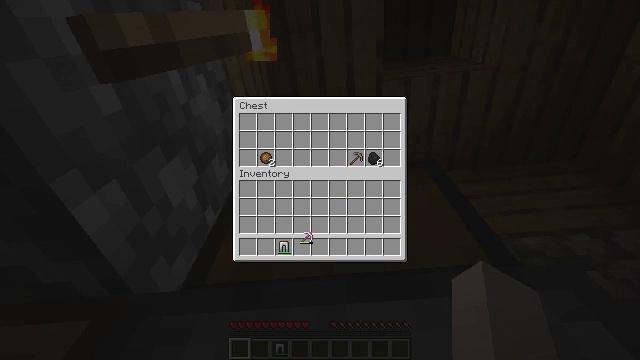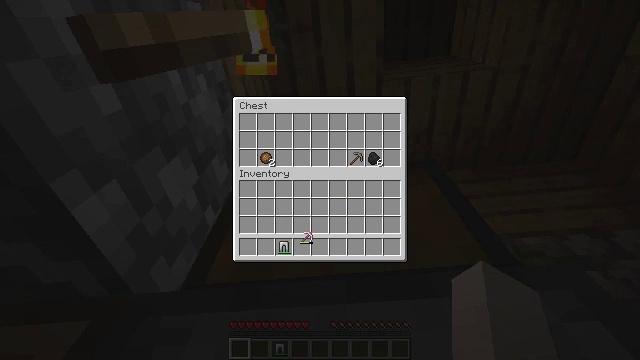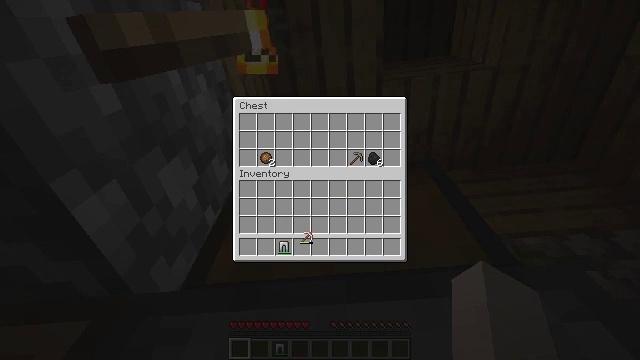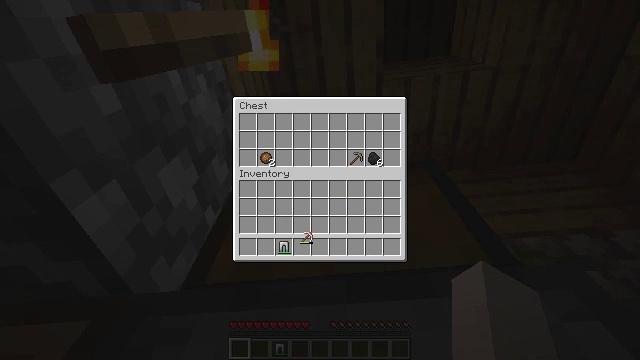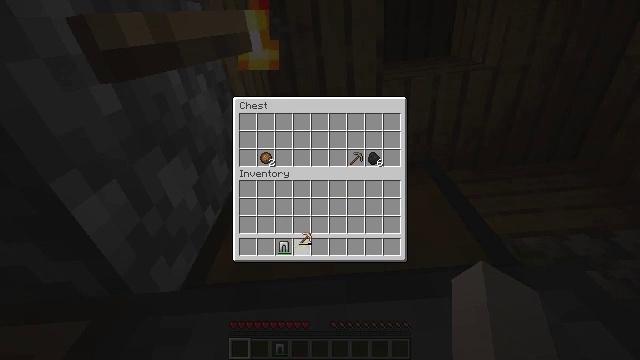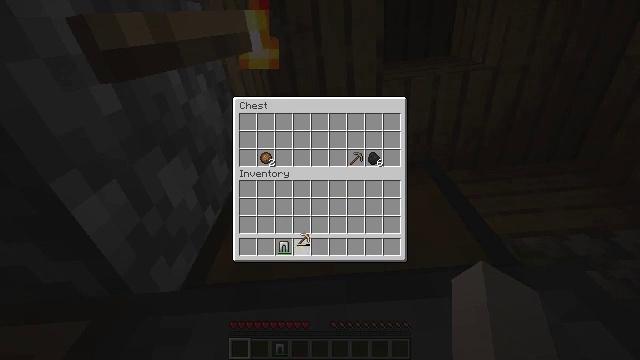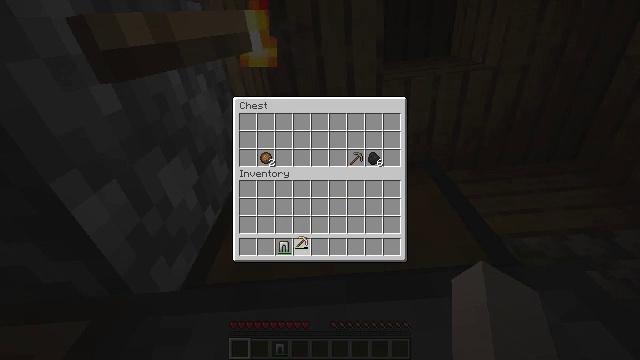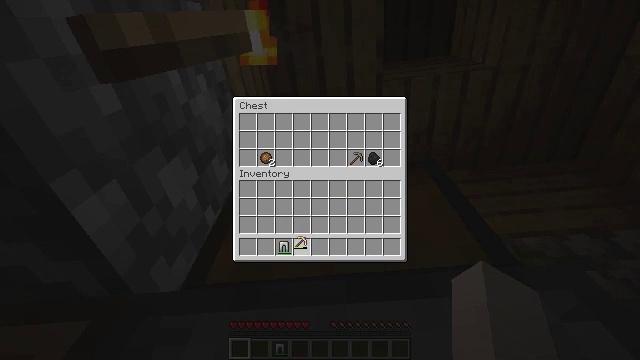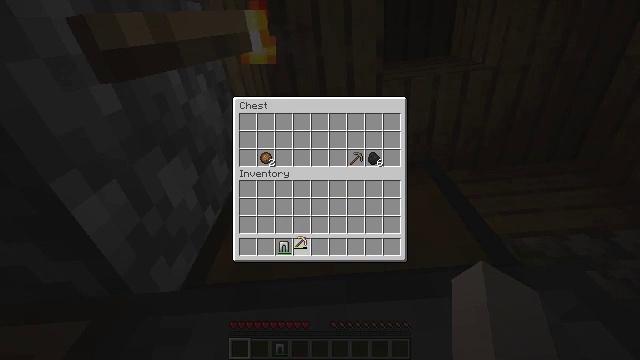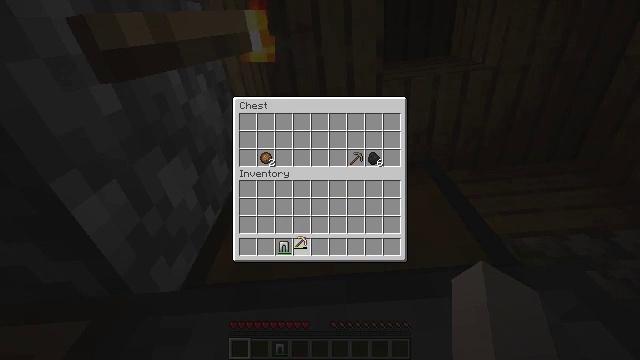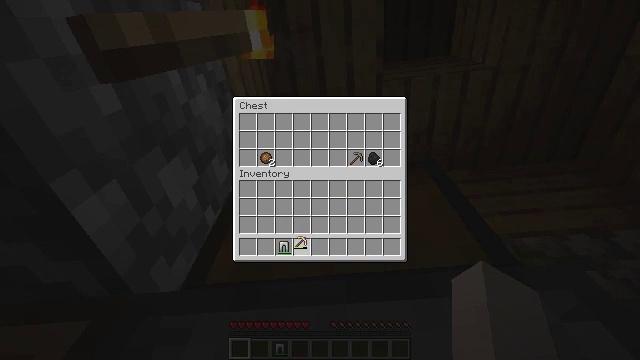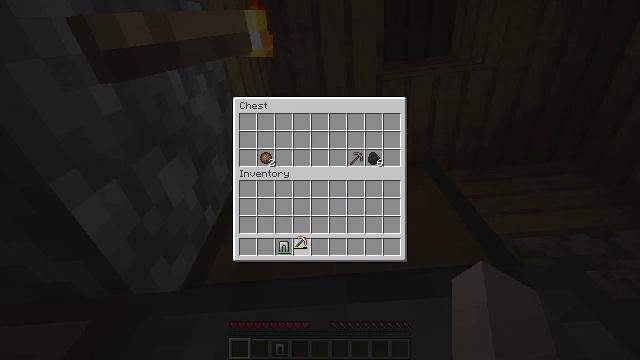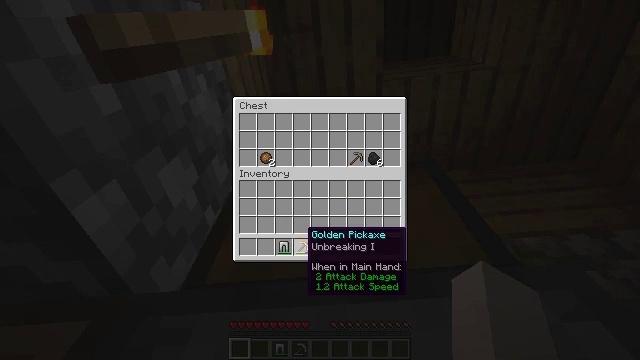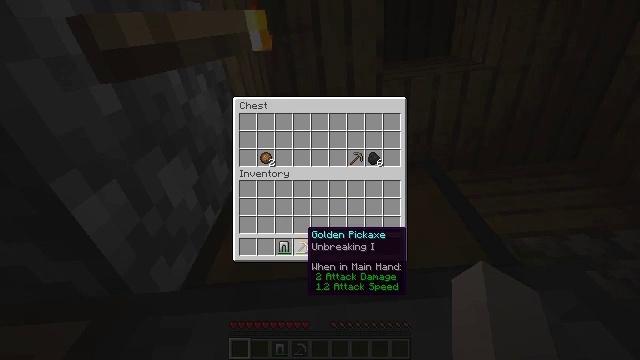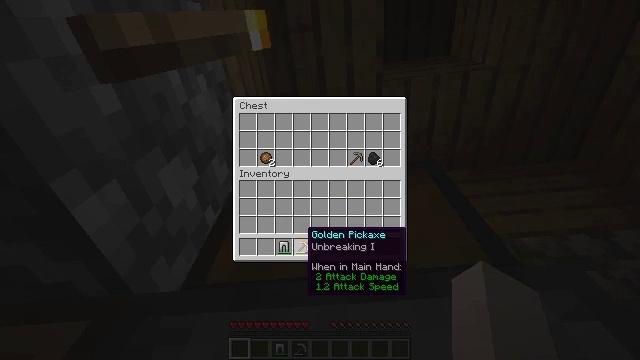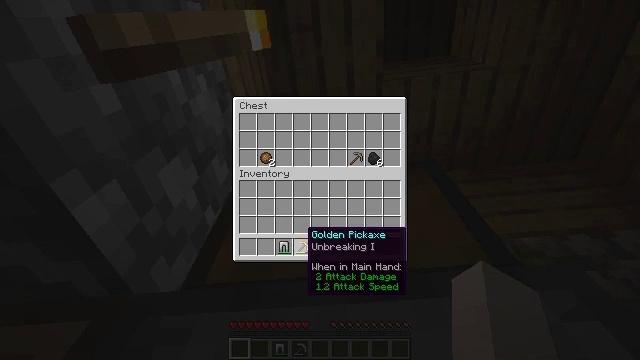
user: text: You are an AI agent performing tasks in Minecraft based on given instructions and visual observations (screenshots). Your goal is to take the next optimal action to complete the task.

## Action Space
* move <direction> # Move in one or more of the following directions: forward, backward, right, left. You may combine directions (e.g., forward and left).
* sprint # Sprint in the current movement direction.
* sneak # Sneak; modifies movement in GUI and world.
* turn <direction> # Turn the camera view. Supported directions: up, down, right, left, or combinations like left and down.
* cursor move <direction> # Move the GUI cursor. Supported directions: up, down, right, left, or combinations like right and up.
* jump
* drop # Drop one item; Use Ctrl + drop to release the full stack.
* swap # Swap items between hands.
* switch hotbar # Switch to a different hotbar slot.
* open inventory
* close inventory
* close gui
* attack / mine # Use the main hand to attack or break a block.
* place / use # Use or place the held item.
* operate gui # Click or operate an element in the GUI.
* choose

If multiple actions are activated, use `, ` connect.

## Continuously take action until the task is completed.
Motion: motion action
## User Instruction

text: Mine cobblestone to craft tools and furnaces.
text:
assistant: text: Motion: no_op
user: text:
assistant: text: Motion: no_op
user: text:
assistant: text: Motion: no_op
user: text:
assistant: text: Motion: no_op
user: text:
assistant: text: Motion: no_op
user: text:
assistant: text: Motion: no_op
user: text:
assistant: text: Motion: no_op
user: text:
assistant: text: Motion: attack / mine
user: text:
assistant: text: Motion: attack / mine
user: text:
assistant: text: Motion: attack / mine
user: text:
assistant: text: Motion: attack / mine
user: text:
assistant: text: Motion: no_op
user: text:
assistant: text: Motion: no_op
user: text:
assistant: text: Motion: no_op
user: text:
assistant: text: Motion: no_op
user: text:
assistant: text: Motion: no_op
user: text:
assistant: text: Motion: no_op
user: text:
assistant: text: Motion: no_op
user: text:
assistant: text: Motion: no_op
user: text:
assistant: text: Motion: no_op
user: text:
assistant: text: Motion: open inventory
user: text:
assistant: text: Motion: open inventory
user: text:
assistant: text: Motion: open inventory
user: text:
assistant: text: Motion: open inventory
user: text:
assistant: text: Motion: no_op
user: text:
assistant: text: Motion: no_op
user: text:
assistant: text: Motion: no_op
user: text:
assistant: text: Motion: no_op
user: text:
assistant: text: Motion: no_op
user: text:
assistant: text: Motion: no_op